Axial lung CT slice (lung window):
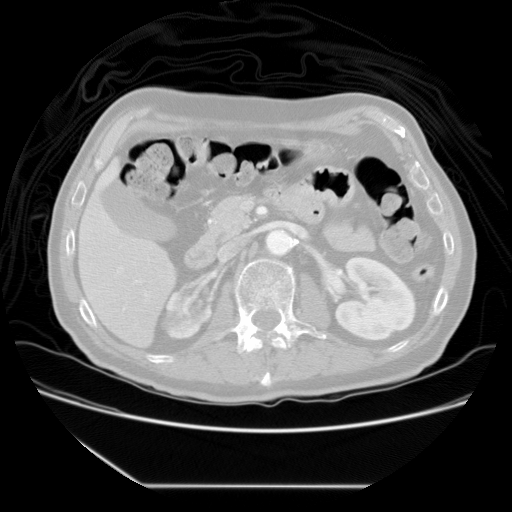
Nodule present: no